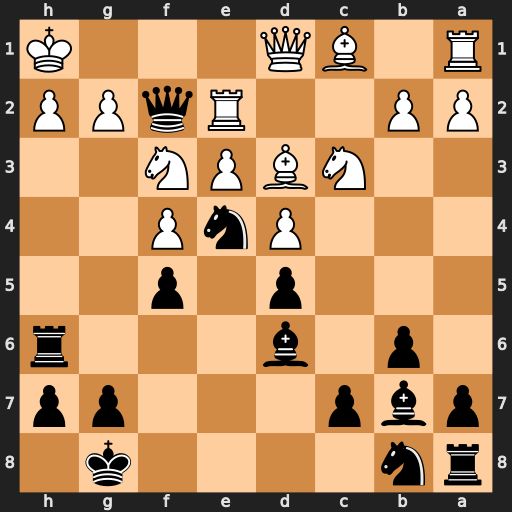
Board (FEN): rn4k1/pbp3pp/1p1b3r/3p1p2/3PnP2/2NBPN2/PP2RqPP/R1BQ3K
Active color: b
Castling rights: -
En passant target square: -
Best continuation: Ng3#